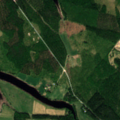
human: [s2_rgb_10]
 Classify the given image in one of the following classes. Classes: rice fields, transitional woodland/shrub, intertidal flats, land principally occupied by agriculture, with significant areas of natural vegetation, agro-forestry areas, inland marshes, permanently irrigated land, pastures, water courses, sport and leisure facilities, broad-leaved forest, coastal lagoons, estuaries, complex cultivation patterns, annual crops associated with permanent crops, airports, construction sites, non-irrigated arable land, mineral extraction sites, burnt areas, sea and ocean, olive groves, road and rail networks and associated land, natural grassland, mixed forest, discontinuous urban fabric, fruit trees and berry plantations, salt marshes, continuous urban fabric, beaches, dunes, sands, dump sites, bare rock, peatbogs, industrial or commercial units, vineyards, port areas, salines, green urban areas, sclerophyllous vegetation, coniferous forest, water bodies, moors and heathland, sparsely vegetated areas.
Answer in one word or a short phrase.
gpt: non-irrigated arable land, land principally occupied by agriculture, with significant areas of natural vegetation, mixed forest, transitional woodland/shrub